RGB frame:
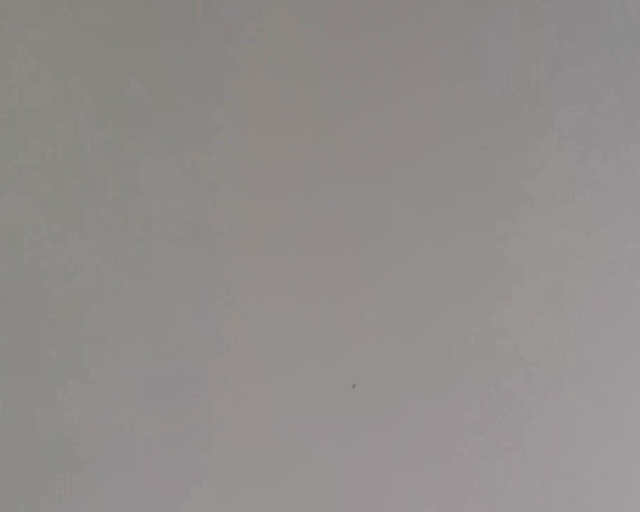
Thermal frame:
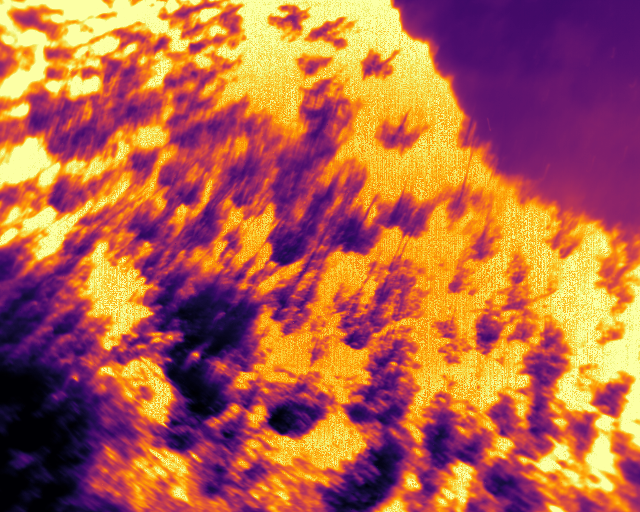
Captured: 2026-02-27 02:37:29
Pixels at or above 80 °C: 283385 (fraction of frame: 0.8648)